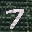
Label: 7